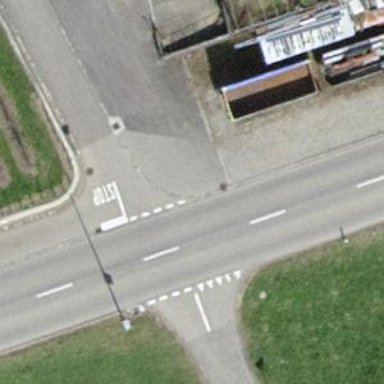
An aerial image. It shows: Stop road.